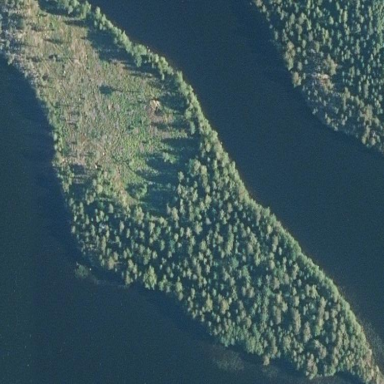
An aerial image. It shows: Islet surrounded by woodland.